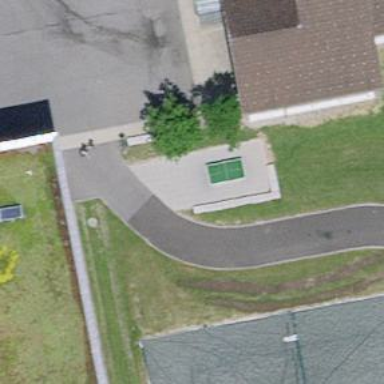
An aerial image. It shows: Pitch for leisure activities.